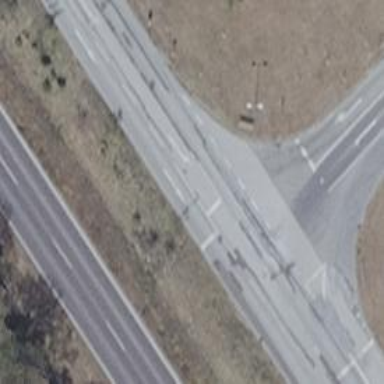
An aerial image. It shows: Unclassified road with asphalt surface.